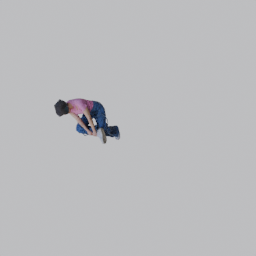
Label: people